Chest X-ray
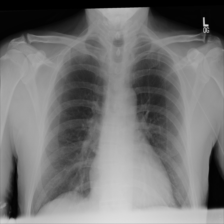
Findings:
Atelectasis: negative
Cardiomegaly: negative
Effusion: negative
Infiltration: negative
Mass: negative
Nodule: negative
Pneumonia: negative
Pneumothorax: negative
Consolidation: negative
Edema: negative
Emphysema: negative
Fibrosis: negative
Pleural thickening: negative
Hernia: negative